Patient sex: F
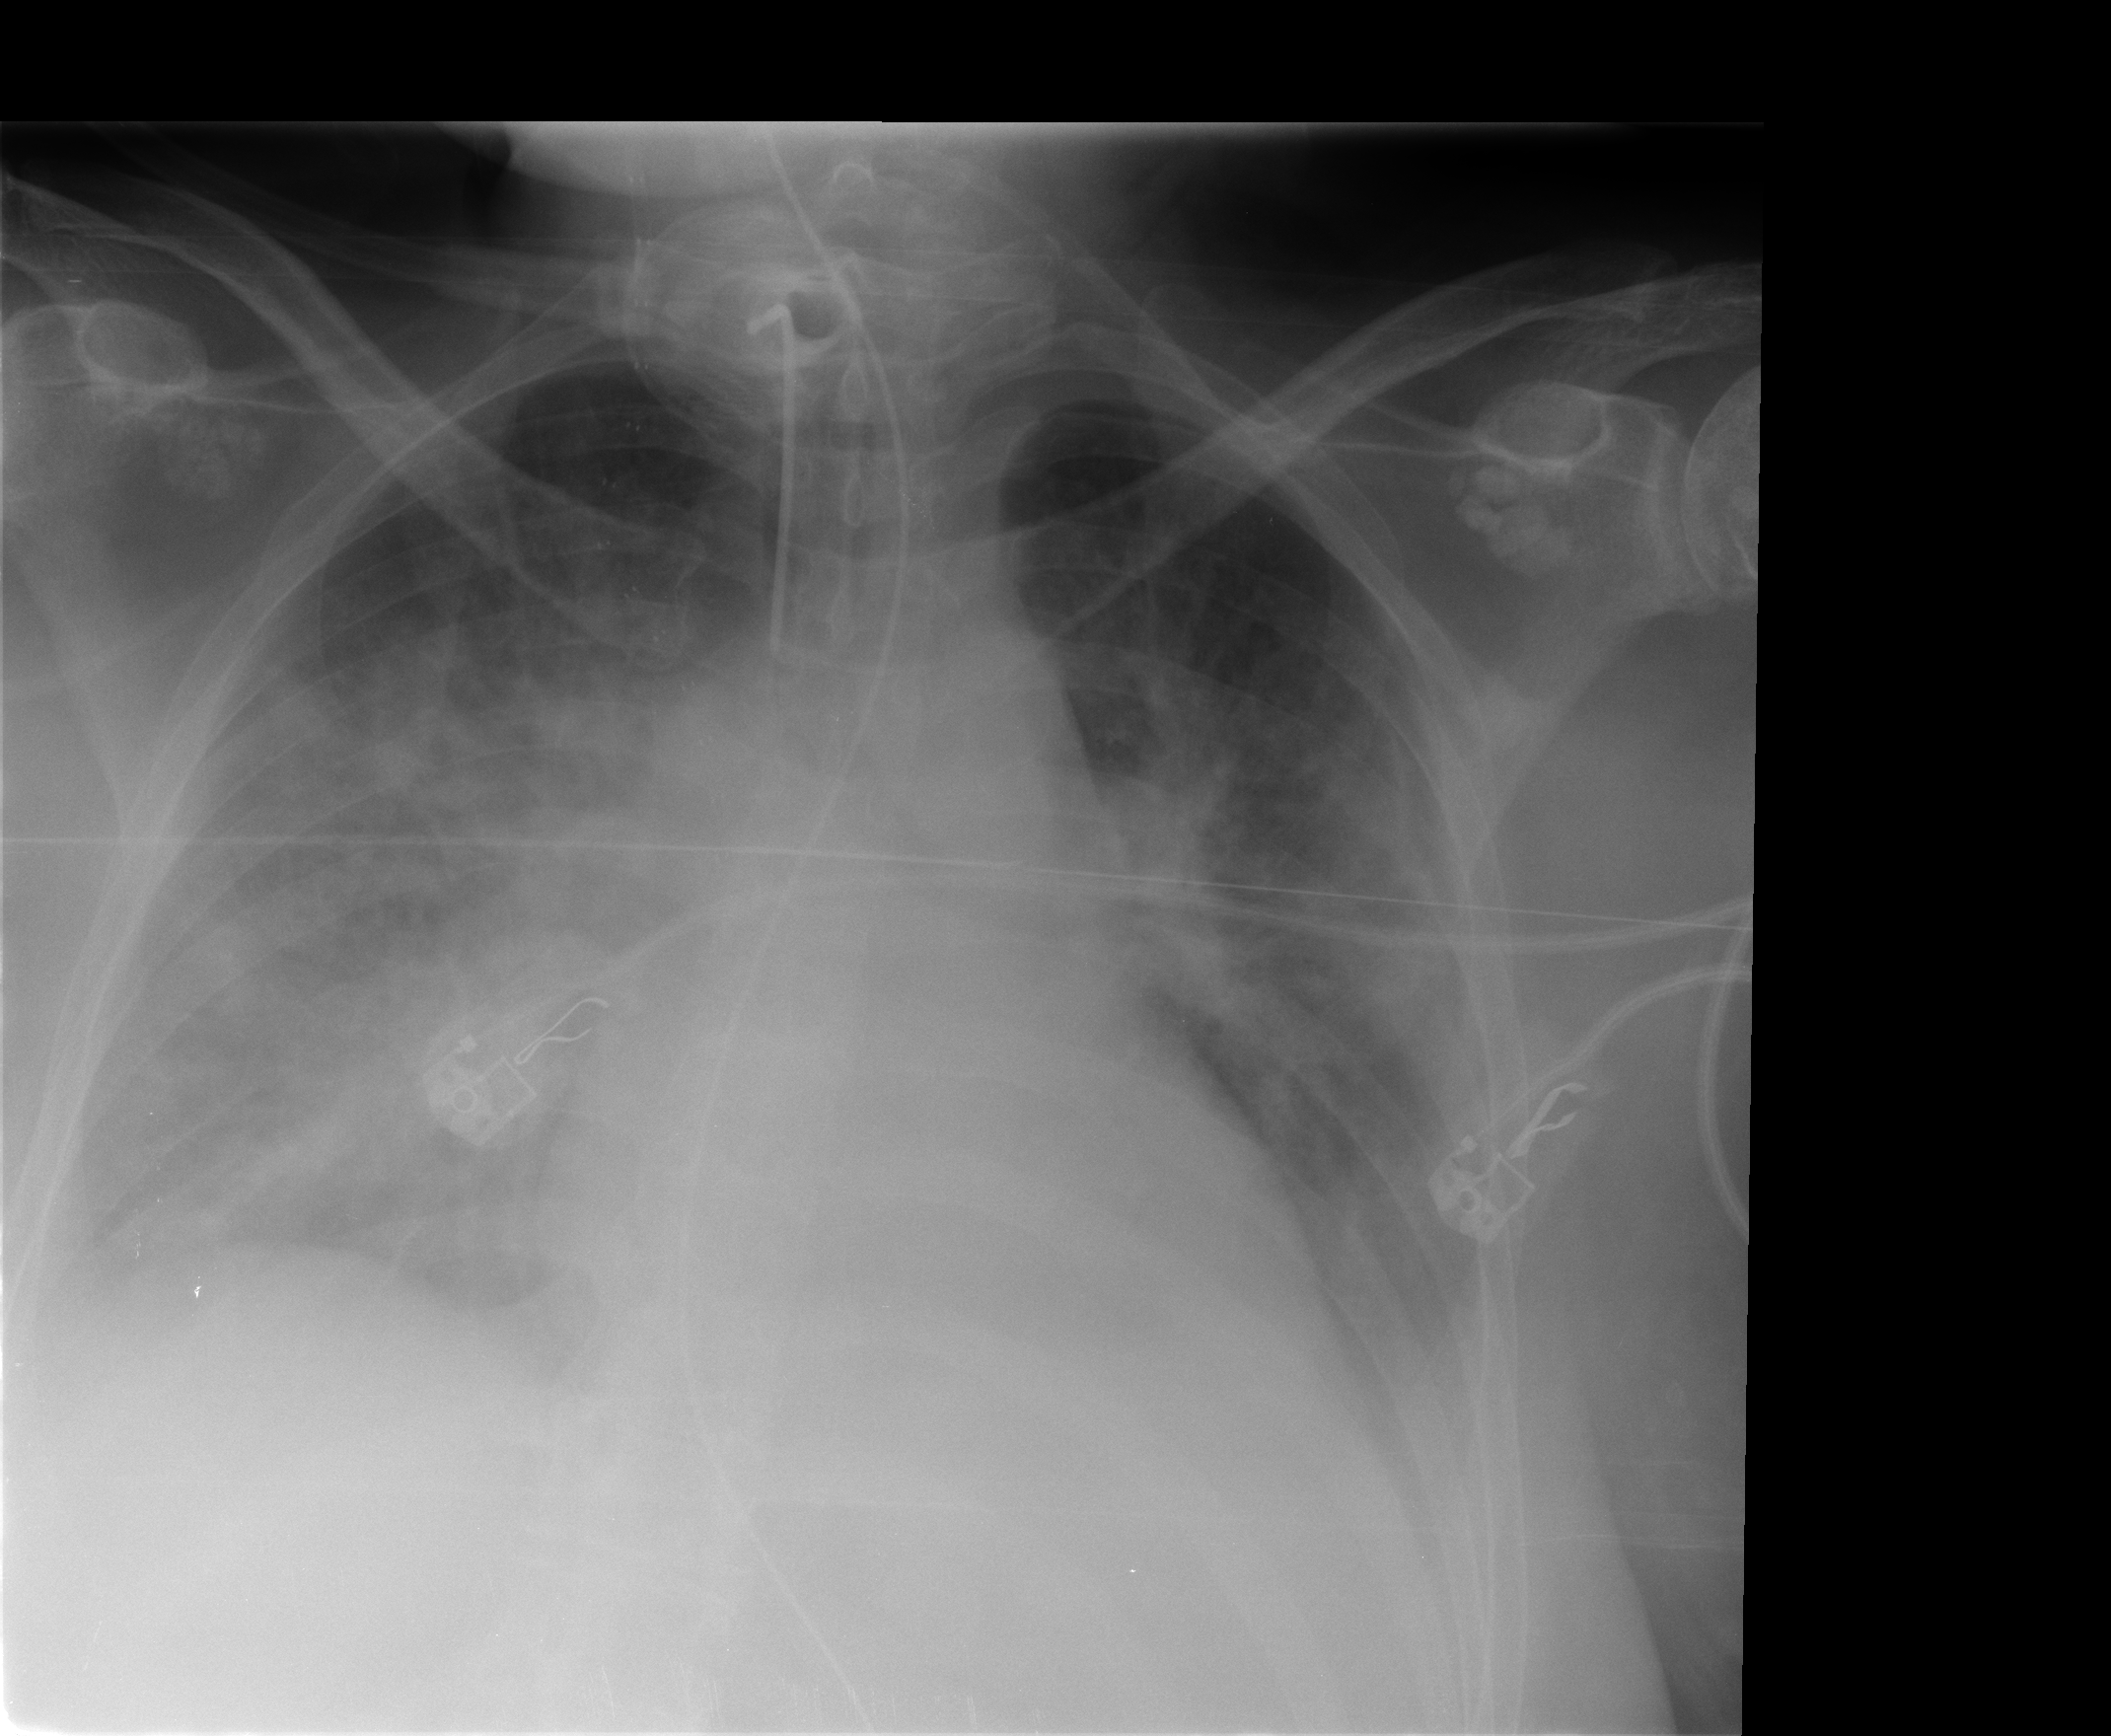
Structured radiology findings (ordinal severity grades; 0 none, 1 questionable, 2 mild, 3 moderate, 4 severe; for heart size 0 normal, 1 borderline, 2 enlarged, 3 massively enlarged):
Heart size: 2
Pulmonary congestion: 3
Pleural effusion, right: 1
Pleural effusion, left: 1
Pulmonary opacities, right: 4
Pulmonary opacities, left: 3
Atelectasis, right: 3
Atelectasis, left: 3